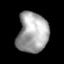
Tissue: lung
Cell type: Epithelial cells
Senescence score: 0.1993
Nuclear area (px): 1210
Mean DAPI intensity: 165.532